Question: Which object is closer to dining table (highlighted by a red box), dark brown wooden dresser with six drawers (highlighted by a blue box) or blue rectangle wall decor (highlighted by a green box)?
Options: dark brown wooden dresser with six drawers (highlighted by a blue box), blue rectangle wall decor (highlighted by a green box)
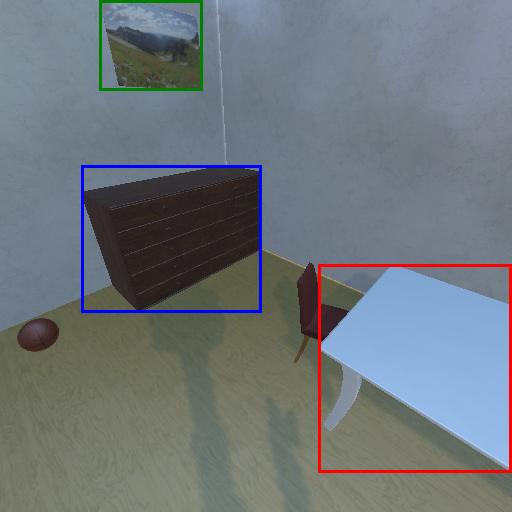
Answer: dark brown wooden dresser with six drawers (highlighted by a blue box)